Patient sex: M
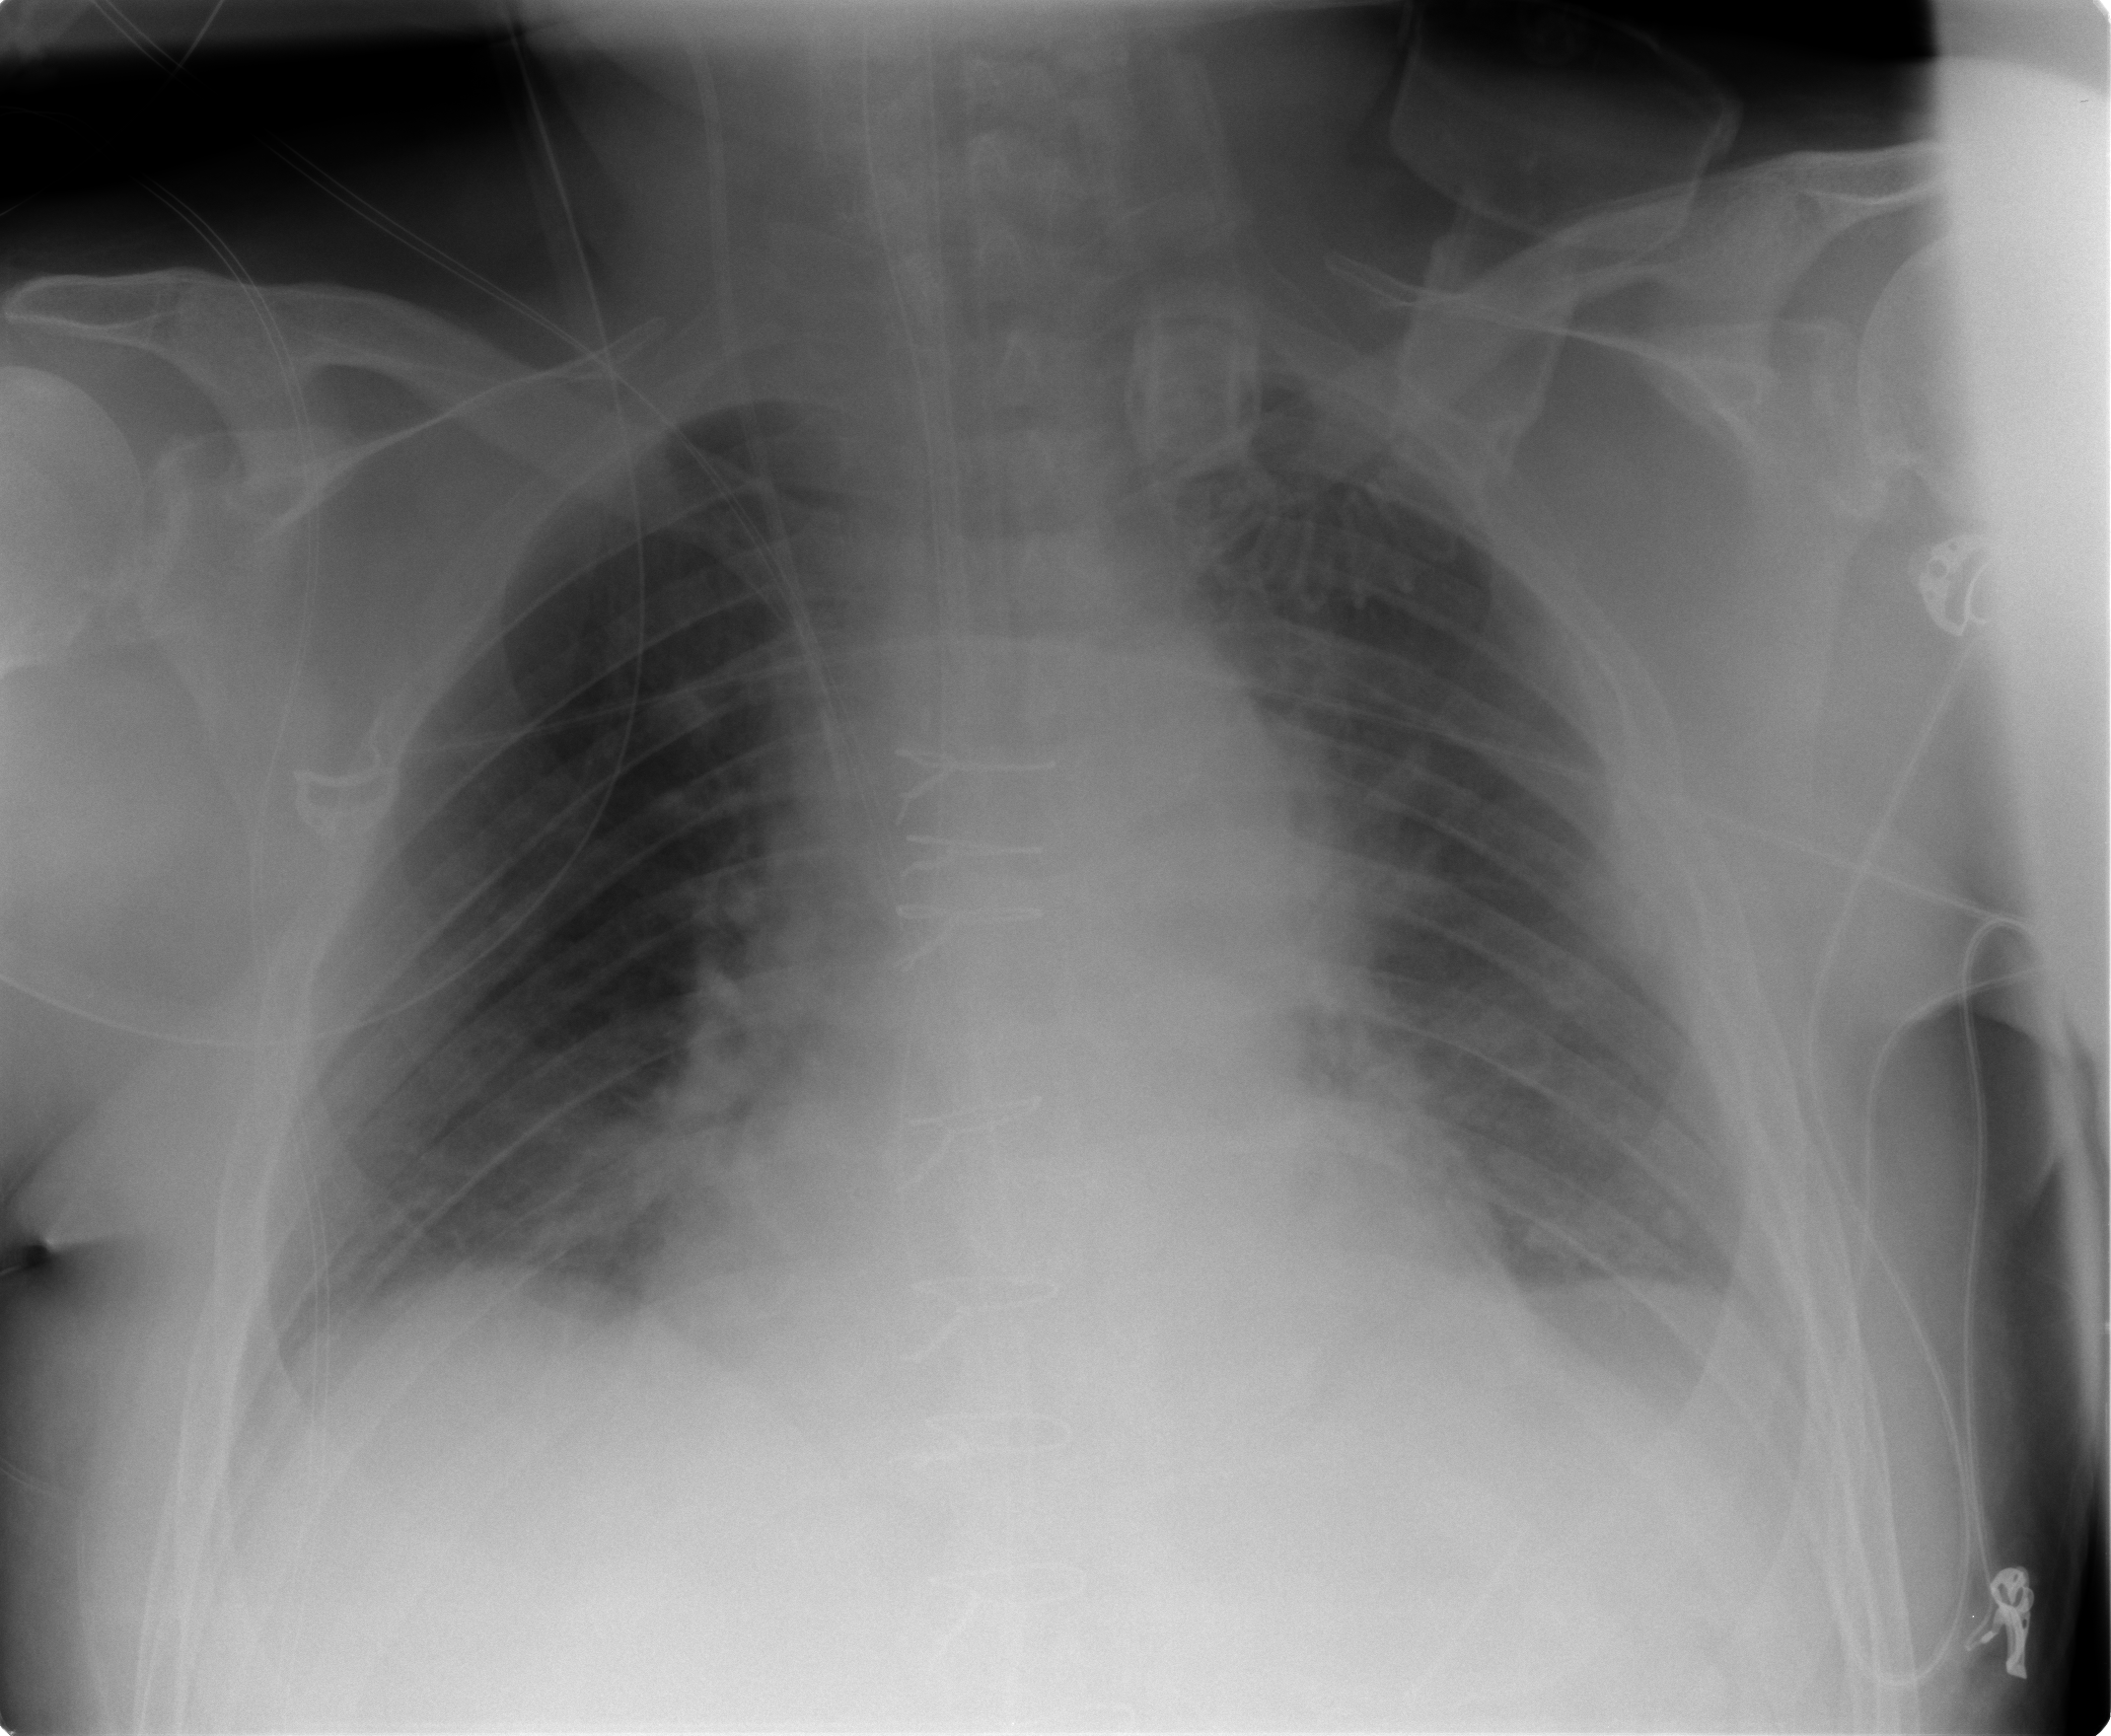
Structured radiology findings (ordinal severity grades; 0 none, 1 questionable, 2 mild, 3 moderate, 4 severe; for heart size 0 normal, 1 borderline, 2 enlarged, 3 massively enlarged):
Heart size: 2
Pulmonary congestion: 2
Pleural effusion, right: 1
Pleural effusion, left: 0
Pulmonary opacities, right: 0
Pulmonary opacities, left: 1
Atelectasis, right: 2
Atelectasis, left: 2